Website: crate-barrel
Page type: cross-sells
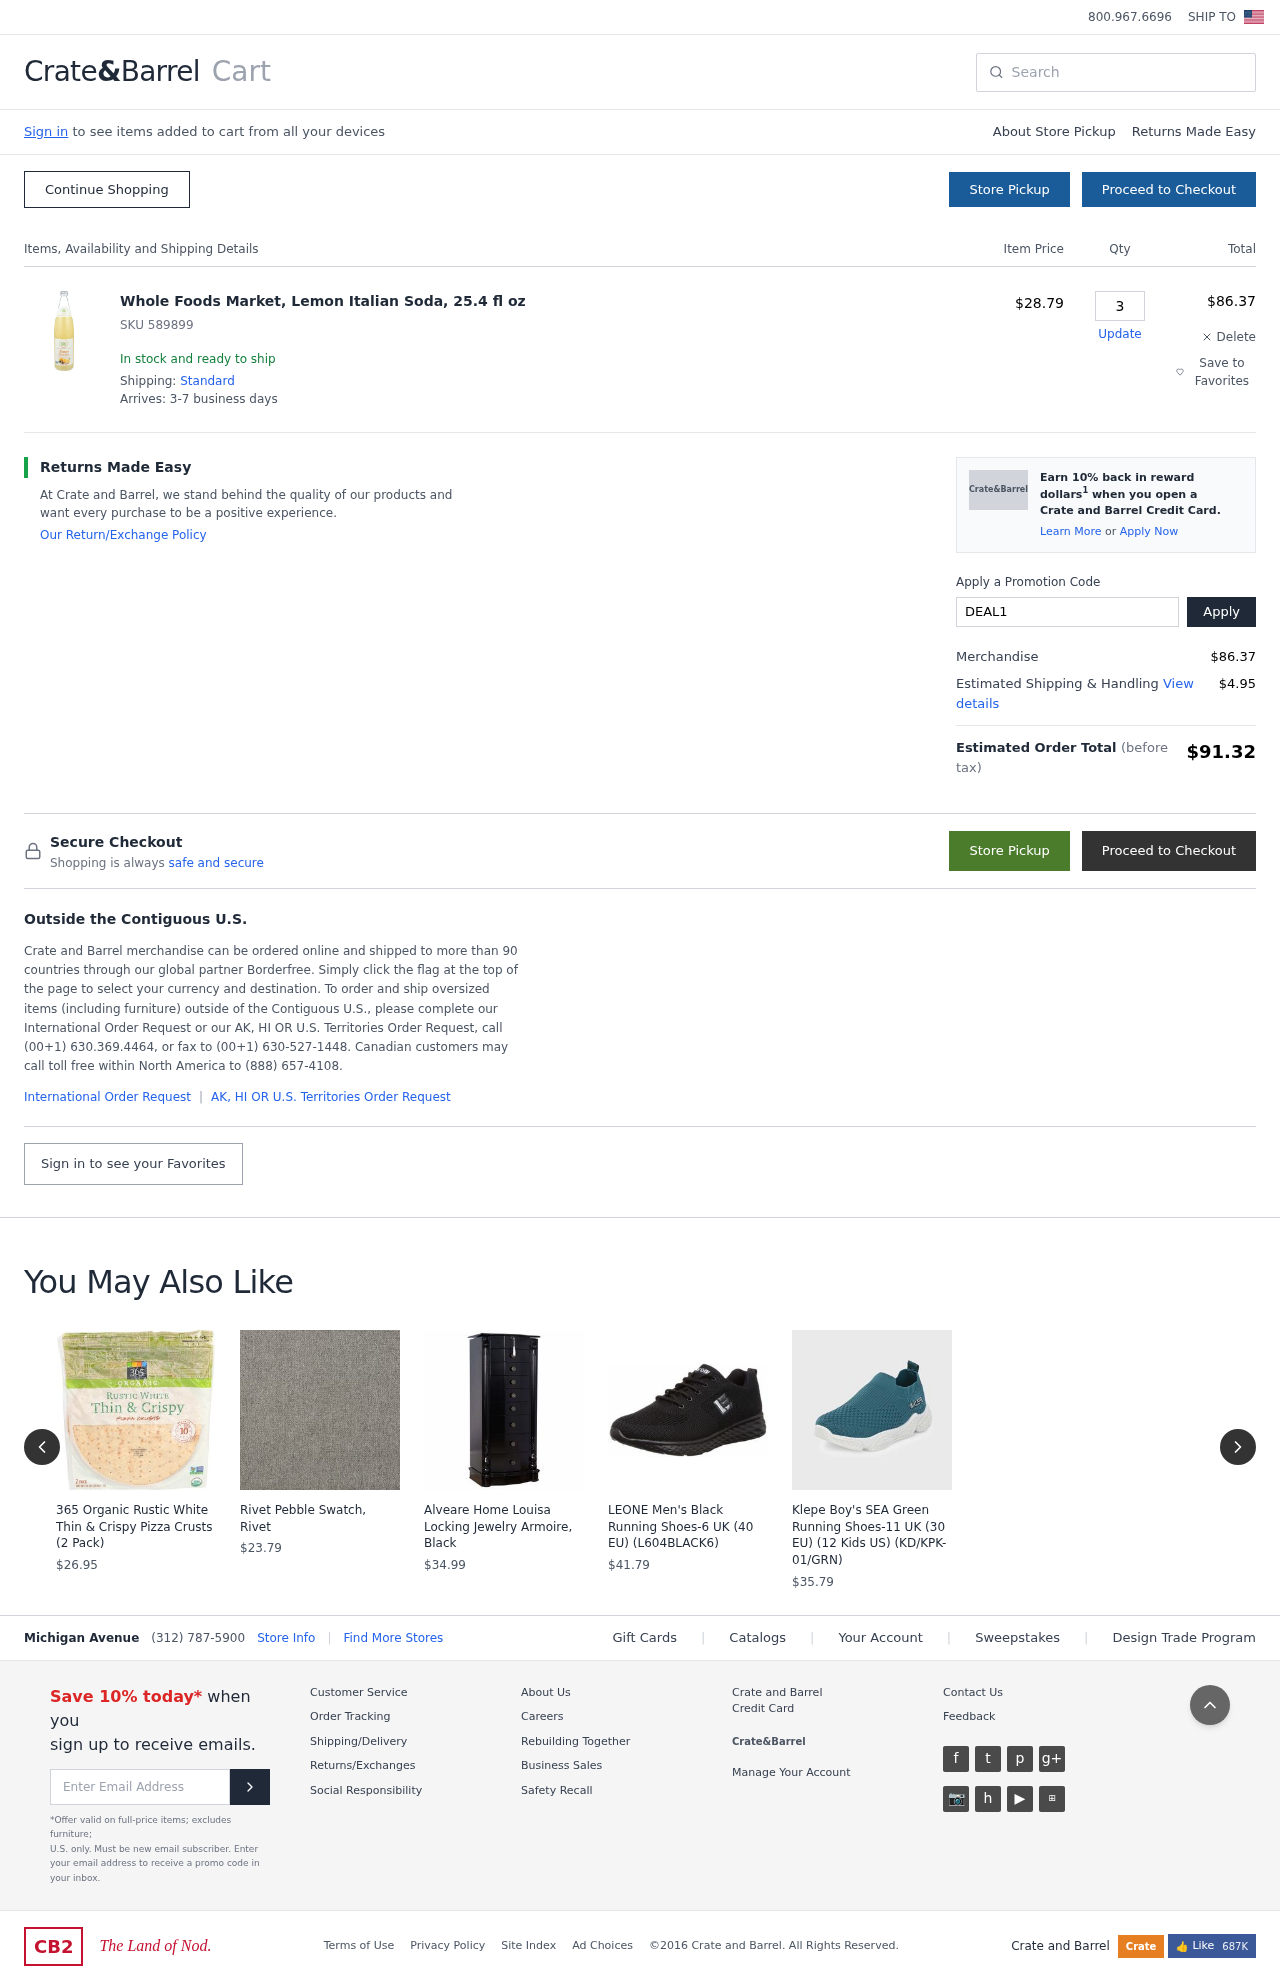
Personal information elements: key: PII_PROMO_CODE
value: DEAL1162
Product elements: key: PRODUCT1_NAME
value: Whole Foods Market, Lemon Italian Soda, 25.4 fl oz
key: PRODUCT1_PRICE
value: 28.79
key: PRODUCT1_QUANTITY
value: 3
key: PRODUCT2_NAME
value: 365 Organic Rustic White Thin & Crispy Pizza Crusts (2 Pack)
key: PRODUCT2_PRICE
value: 26.95
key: PRODUCT3_NAME
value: Rivet Pebble Swatch, Rivet
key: PRODUCT3_PRICE
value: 23.79
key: PRODUCT4_NAME
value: Alveare Home Louisa Locking Jewelry Armoire, Black
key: PRODUCT4_PRICE
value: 34.99
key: PRODUCT5_NAME
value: LEONE Men's Black Running Shoes-6 UK (40 EU) (L604BLACK6)
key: PRODUCT5_PRICE
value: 41.79
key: PRODUCT6_NAME
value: Klepe Boy's SEA Green Running Shoes-11 UK (30 EU) (12 Kids US) (KD/KPK-01/GRN)
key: PRODUCT6_PRICE
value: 35.79
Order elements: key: ORDER_SKU
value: SKU 589899
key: ORDER_ITEM_TOTAL
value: $86.37
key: ORDER_SUBTOTAL
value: $86.37
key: ORDER_SHIPPING_COST
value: $4.95
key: ORDER_TOTAL
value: $91.32
Search elements: key: HEADER_SEARCH
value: Search